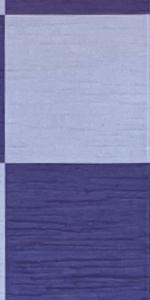
Label: Empty